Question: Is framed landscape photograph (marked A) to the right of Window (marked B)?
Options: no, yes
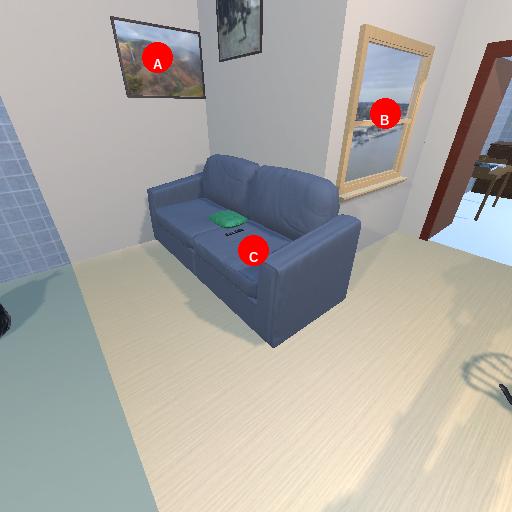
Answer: no